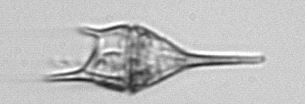
Label: Tripos_lineatus